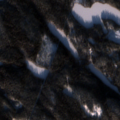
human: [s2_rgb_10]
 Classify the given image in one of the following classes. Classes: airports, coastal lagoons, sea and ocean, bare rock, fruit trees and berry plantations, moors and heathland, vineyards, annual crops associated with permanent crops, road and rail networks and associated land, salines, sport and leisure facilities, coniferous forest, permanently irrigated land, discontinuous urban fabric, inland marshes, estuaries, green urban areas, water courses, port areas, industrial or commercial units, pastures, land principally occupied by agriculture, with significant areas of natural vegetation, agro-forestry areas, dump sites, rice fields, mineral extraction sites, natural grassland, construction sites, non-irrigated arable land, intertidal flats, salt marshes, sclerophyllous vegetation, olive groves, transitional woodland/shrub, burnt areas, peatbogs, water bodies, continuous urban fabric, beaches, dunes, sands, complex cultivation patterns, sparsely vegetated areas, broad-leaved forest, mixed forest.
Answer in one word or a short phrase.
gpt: coniferous forest, mixed forest